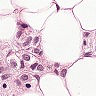
Metastatic tissue present: yes